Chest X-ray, PA view. Patient: 22 years old, sex M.
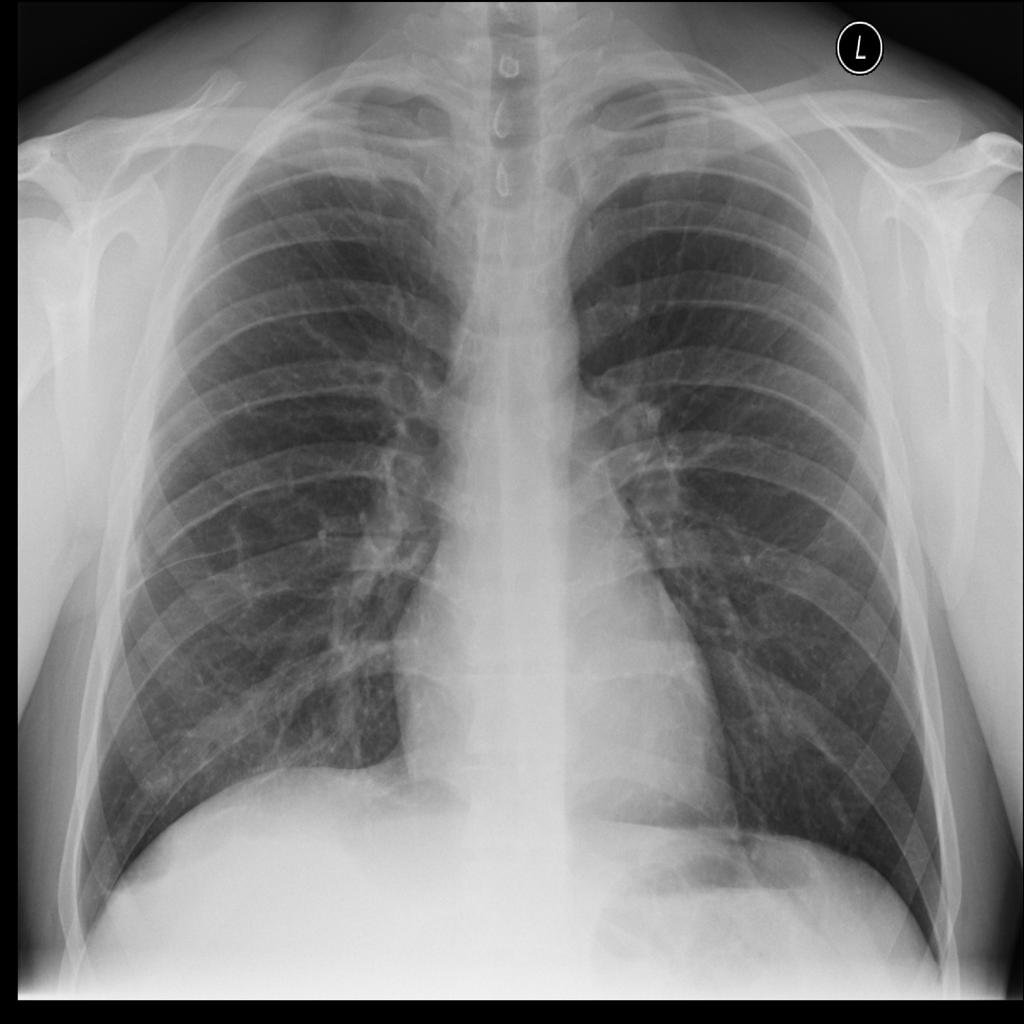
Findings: Atelectasis